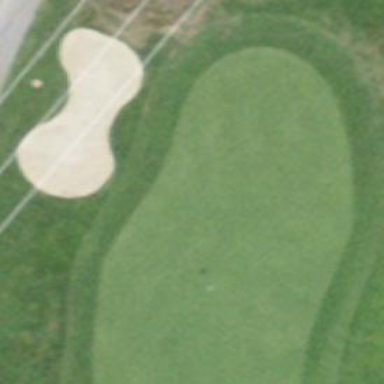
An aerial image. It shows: Golf green.